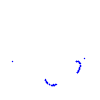
Particle: kaon